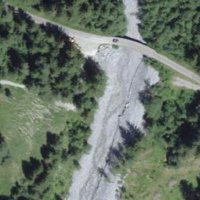
EUNIS habitat code: 44
Species observed at this site:
Sorbus aucuparia